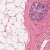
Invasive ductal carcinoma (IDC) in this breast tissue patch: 0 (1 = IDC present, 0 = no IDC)